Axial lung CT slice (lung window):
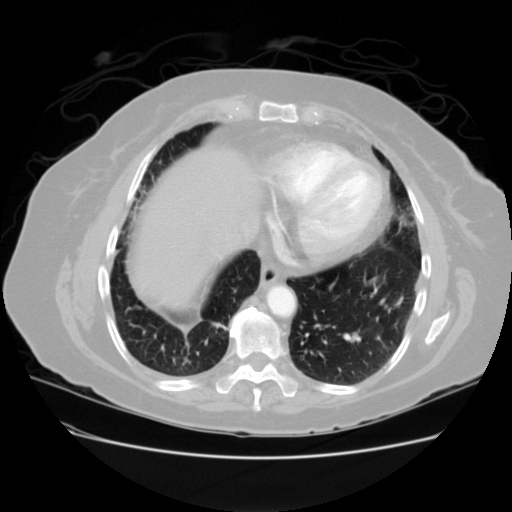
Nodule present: no